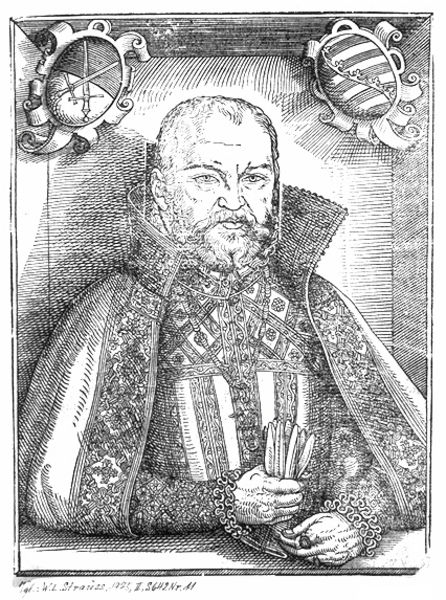
Titel: Bildnis des Kurfürsten August I. von Sachsen
Künstler: Lucius
Institution: (Seriendruck)
Schlagwörter: dunkel, hand, mann, schatten, umhang, weiß, sitzen, blume, frisur, grau, haar, handschuh, handschuhe, hell, licht, mund, nase, ohr, raum, schmuck, schwarz, stirn, tisch, zeichnung, blick, muster, ornament, bart, hemd, wand, augen, falten, gesicht, kragen, mensch, rahmen, vollbart, ärmel, bild, bildnis, herr, hände, portrait, porträt, signatur, gewand, haare, mantel, reich, sitzend, adel, saum, augenbrauen, borte, brustbild, england, kinn, lippen, renaissance, oval, spanien, holzschnitt, schrift, fahne, kette, grafik, graphik, linien, könig, bordüre, steif, zeigefinger, ernst, streng, brauen, gerade, starr, verzierung, streifen, rüschen, revers, schnauzer, ring, hoch, betrachter, wände, buch, fingerring, medaillon, ringe, strahlen, druck, schwarzweiss, schraffur, radierung, stich, hochkragen, schwert, schwerter, waffen, schwerte, adeliger, degen, manschette, orden, stehkragen, herrscher, brokat, sitzfigur, rüstung, mürrisch, kasten, ecken, wappen, rauten, harnisch, männlich, wams, herzog, adliger, volute, kupferstich, gegenstand, handschrift, rahnen, rahemn, box, sachsen, wamps, matel, chatten, mart, mittelalt, jaro, mannns, steng